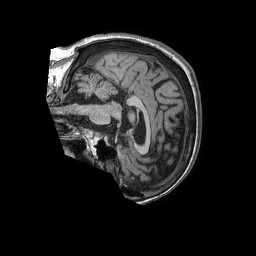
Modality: T1w
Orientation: sagittal
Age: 71
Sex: female
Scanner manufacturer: philips
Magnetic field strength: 1.5 T
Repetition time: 0.007517 s
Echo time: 0.003427 s